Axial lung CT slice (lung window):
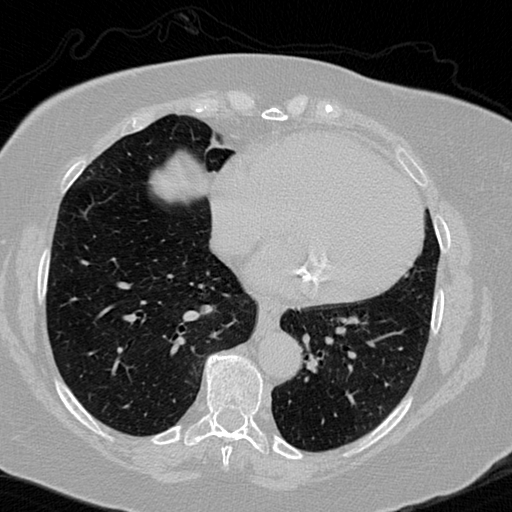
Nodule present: no